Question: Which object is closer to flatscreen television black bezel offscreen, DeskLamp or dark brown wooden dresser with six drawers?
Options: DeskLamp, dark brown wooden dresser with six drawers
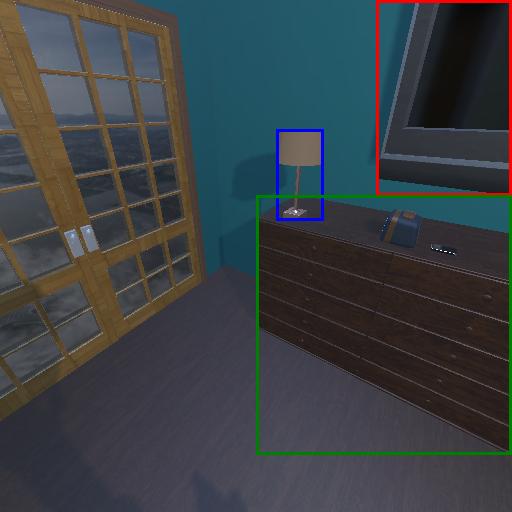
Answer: DeskLamp